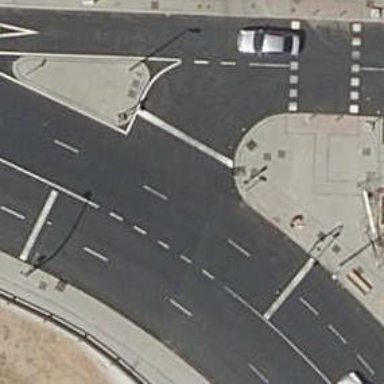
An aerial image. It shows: Road with traffic signals.